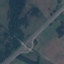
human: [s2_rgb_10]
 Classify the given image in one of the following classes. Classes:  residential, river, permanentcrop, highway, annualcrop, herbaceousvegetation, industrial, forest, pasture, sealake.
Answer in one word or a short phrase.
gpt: Highway